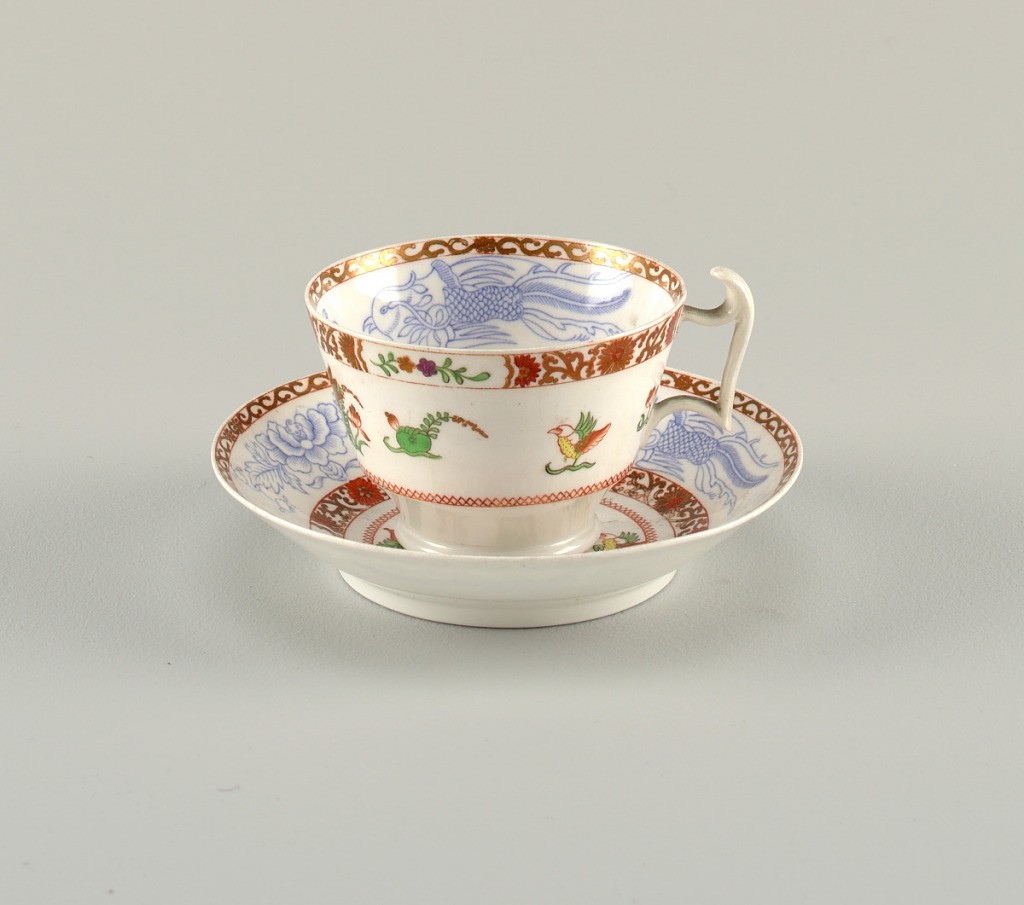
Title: Cup and Saucer
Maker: Spode Ceramic Works, English, established 1776
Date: late 18th–early 19th century
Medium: porcelain (possibly bone china), vitreous enamel
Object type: cup and saucer
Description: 1953-17-126-a,b: Flaring cup with straight sides. Narrow, circular ...